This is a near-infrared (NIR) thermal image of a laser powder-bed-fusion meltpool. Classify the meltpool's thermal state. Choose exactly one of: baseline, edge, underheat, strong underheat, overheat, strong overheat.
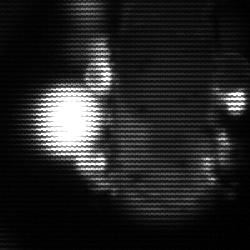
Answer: strong underheat